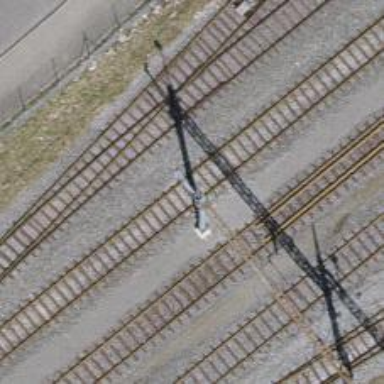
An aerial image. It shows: Catenary mast for power lines.